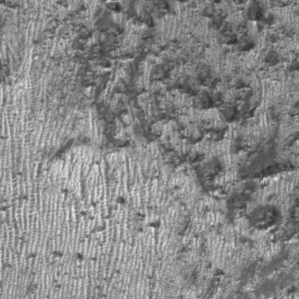
Label: frost